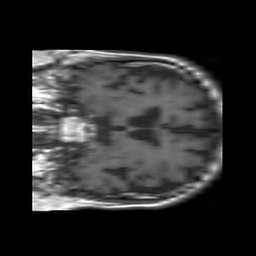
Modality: T1w
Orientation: coronal
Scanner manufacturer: philips
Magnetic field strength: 1.5 T
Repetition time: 0.6502 s
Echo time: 0.015 s